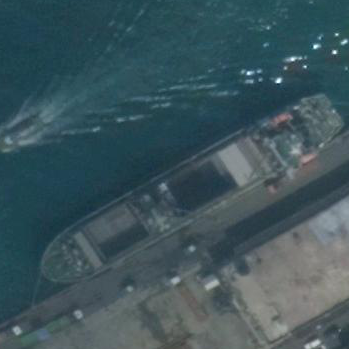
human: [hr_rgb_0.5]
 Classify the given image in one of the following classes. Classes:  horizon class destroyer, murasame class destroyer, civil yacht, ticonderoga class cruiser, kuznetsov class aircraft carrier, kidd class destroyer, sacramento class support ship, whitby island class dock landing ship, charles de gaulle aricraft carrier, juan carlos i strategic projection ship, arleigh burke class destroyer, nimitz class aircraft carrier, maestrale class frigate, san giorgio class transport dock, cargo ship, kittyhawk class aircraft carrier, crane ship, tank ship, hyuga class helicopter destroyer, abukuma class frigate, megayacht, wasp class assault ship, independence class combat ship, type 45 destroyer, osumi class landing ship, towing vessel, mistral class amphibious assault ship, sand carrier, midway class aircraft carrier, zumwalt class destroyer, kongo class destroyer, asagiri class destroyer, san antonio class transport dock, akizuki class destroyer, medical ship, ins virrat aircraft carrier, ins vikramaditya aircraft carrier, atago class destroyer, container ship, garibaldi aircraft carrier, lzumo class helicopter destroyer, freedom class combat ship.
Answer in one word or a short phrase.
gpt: Cargo ship